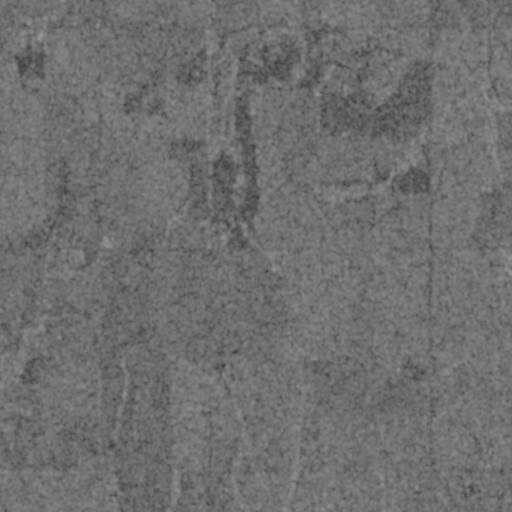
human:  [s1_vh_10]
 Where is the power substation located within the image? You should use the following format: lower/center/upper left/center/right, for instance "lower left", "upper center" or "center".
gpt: The power substation is located in the center left of the image.
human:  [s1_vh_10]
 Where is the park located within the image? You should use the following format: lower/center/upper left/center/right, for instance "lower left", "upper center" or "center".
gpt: There is no park in the image.

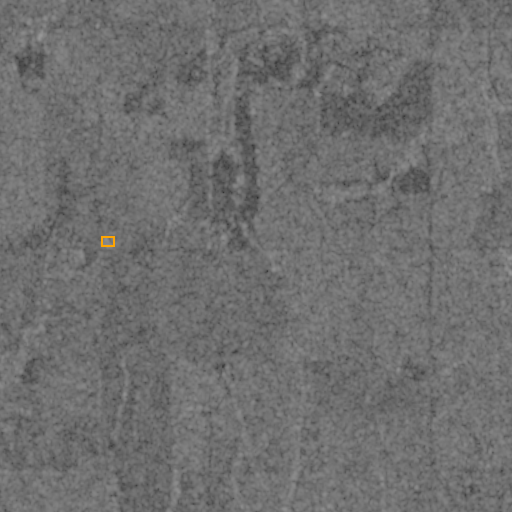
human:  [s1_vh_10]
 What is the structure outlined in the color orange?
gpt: The structure outlined in orange is a power substation.
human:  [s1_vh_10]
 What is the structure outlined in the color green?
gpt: There is no green outline.